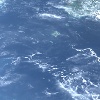
Label: water